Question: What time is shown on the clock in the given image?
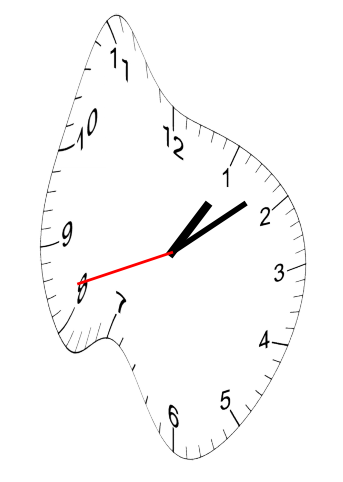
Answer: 01:08:42